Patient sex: F
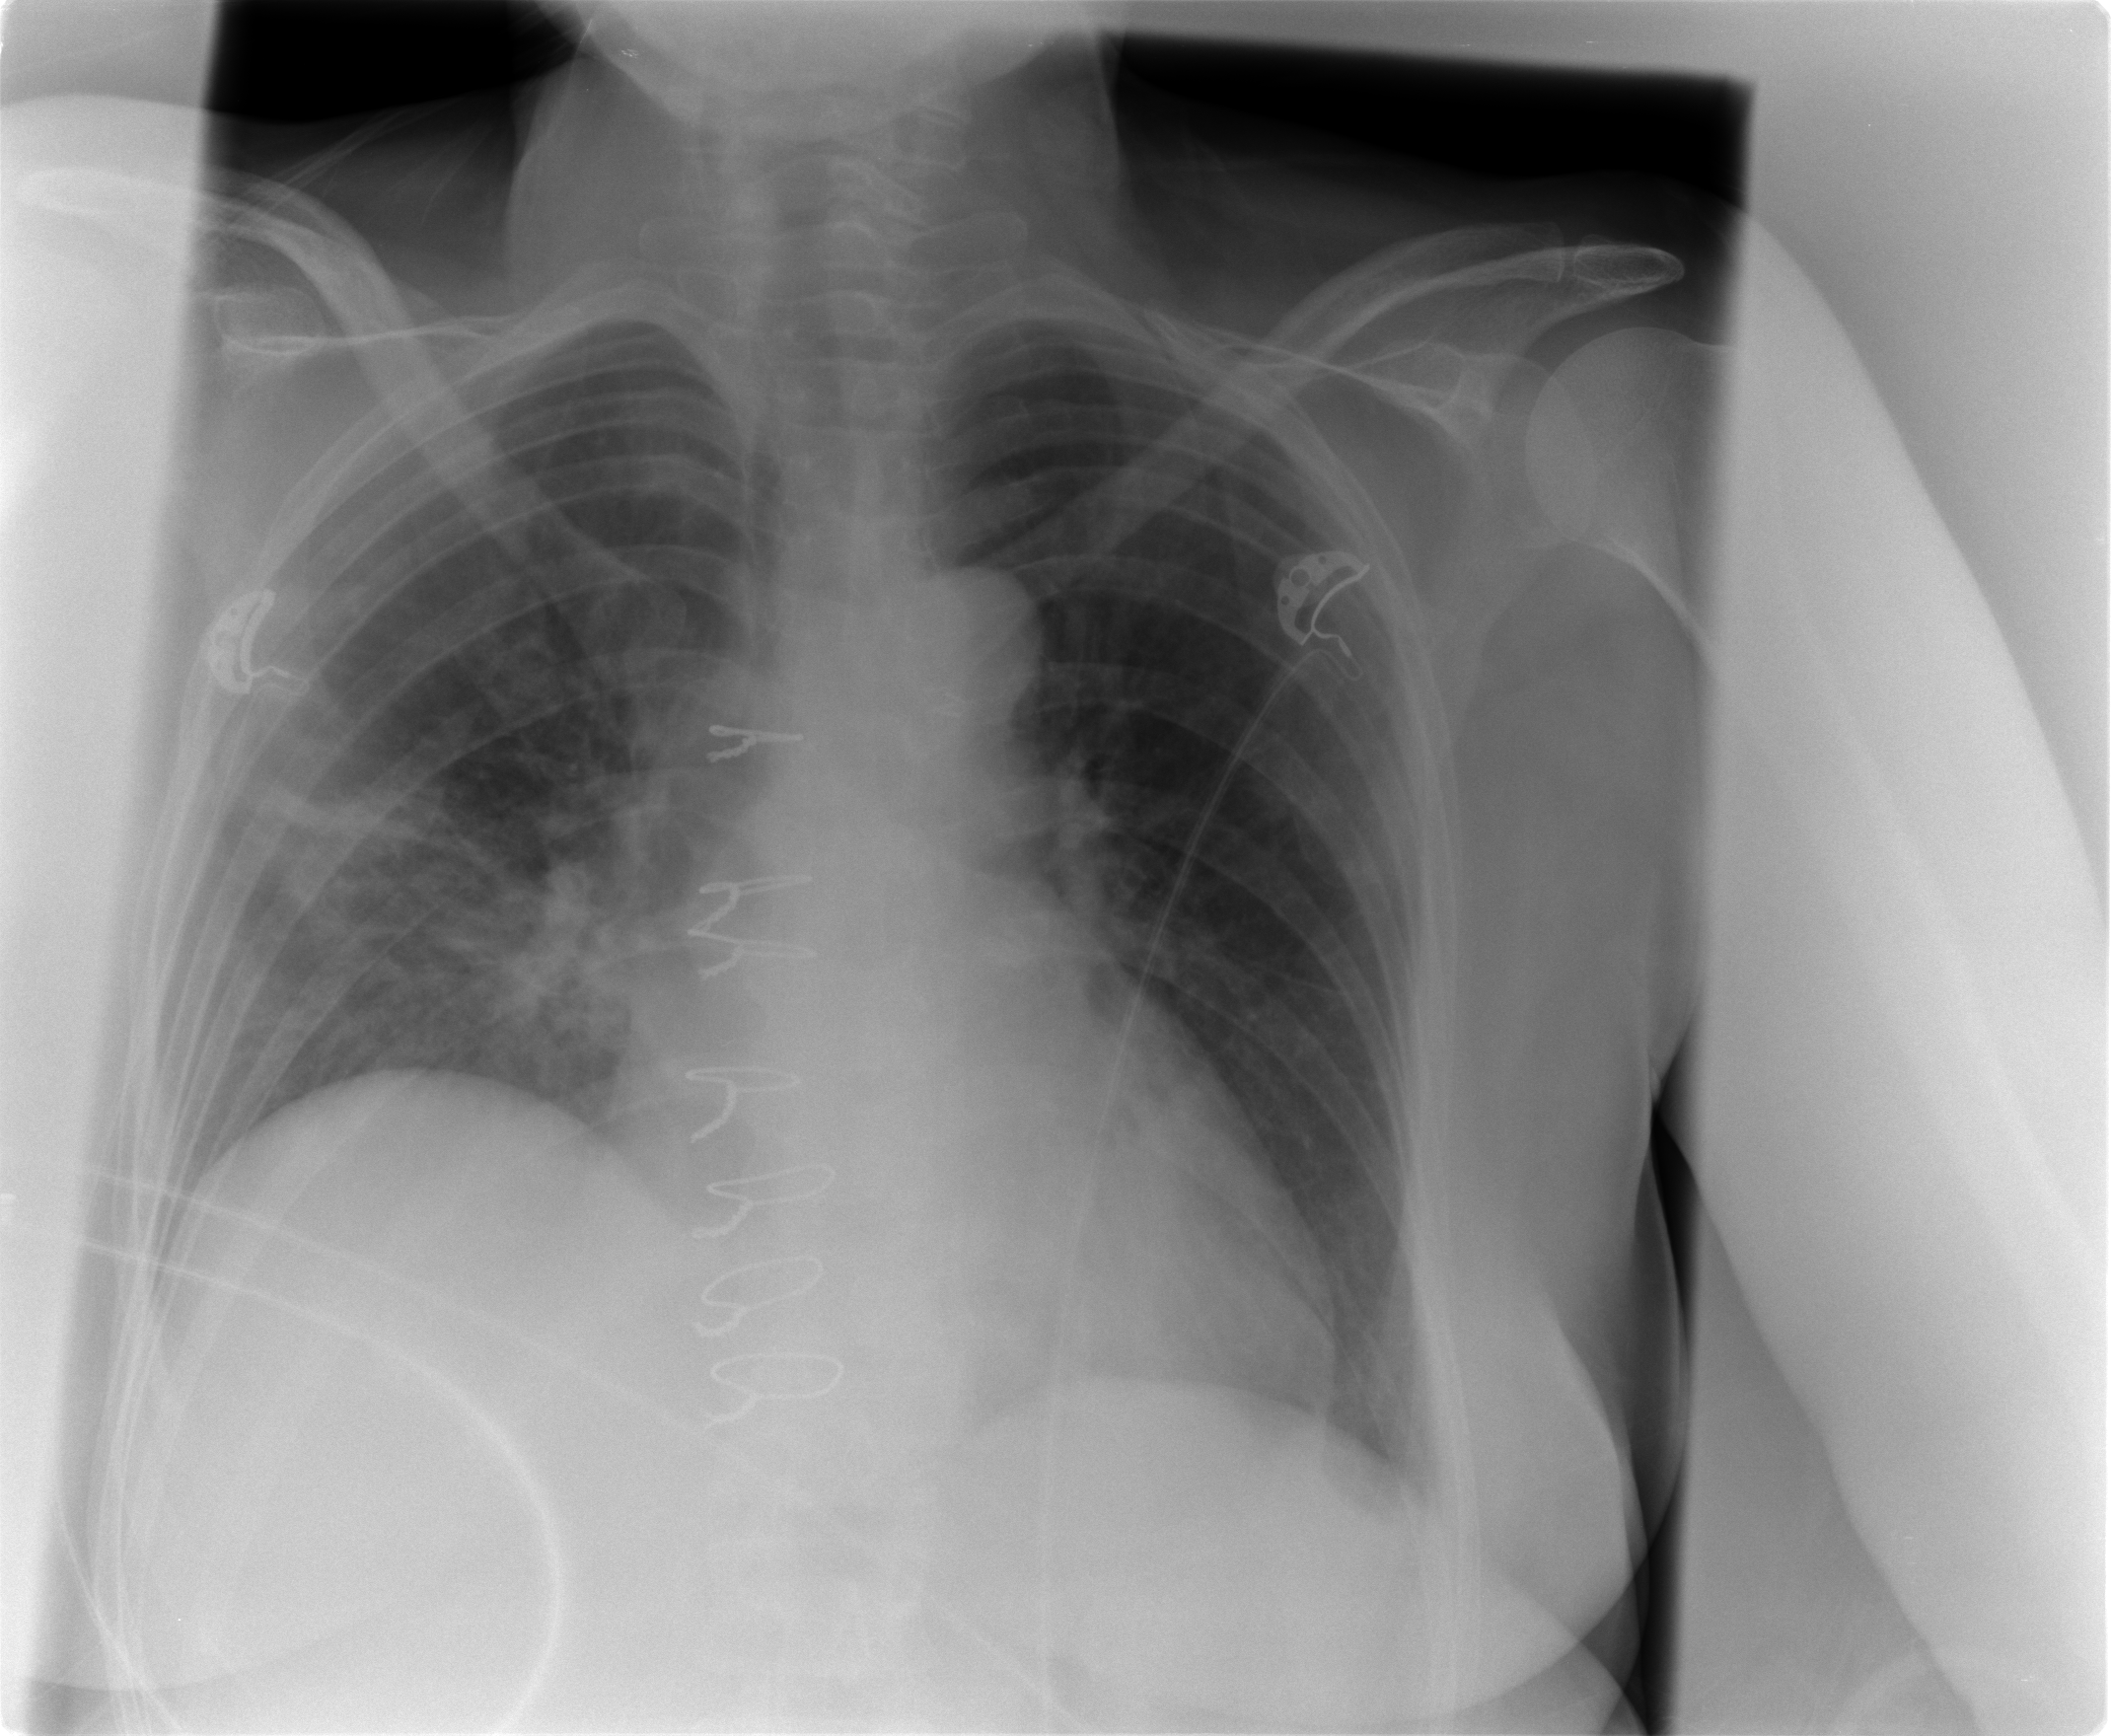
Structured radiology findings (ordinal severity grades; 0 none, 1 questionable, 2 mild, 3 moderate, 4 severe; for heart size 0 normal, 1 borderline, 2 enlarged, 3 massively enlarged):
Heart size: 1
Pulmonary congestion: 2
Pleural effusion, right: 0
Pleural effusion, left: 0
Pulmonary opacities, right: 2
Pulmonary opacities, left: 0
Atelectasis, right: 2
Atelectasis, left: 0